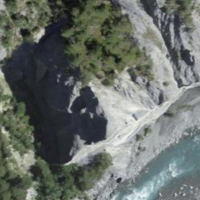
EUNIS habitat code: 48
Species observed at this site:
Corvus corax